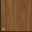
Piece: xx